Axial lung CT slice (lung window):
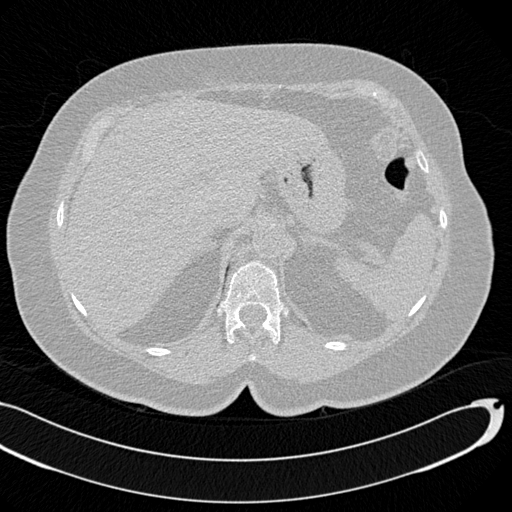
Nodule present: no